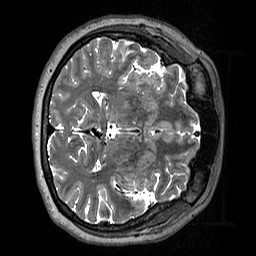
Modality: T2w
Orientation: axial
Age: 43
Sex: female
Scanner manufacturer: siemens
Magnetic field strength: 3 T
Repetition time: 3.2 s
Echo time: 0.412 s